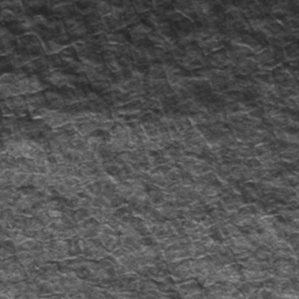
Label: frost